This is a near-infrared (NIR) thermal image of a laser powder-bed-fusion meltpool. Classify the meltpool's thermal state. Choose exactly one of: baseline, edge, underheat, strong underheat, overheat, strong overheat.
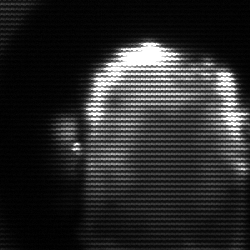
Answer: baseline